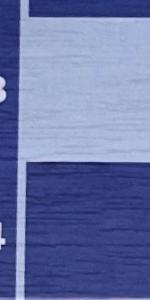
Label: Empty